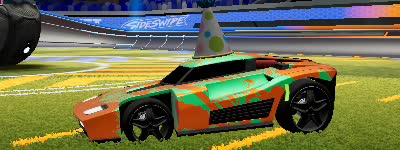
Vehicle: breakout